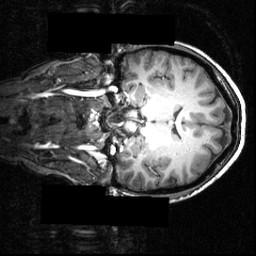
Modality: T1w
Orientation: coronal
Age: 21
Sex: female
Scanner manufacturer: siemens
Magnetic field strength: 3.951 T
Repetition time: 1.5 s
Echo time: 0.00335 s